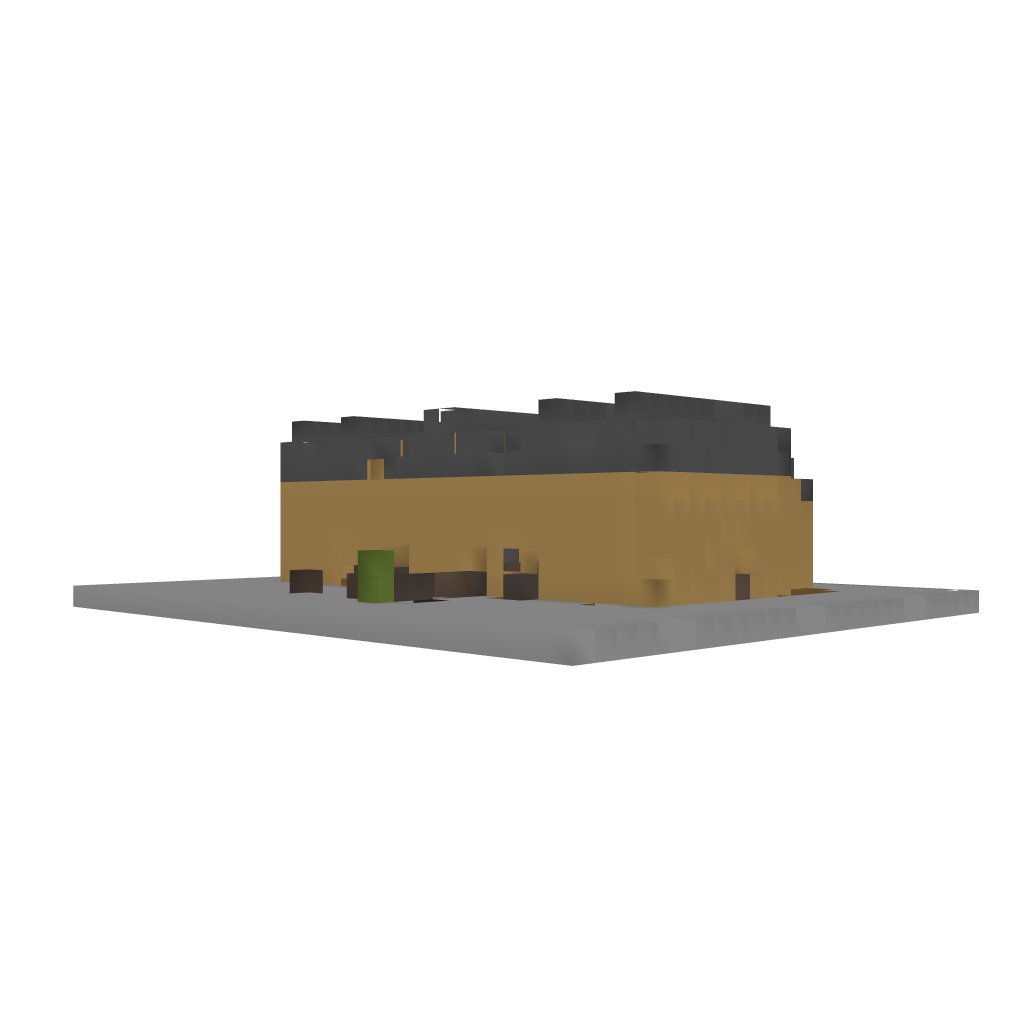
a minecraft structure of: minecart station by zerte